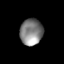
Tissue: lung
Cell type: Endothelial cells
Senescence score: 0.6253
Nuclear area (px): 587
Mean DAPI intensity: 129.91